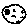
Label: moon